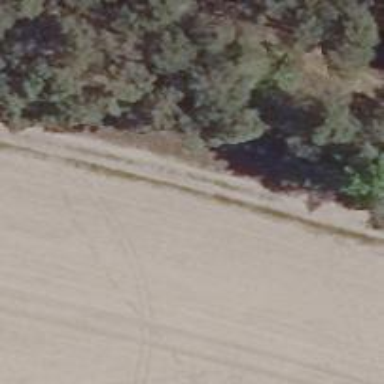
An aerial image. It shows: Track road with grade4 tracktype.